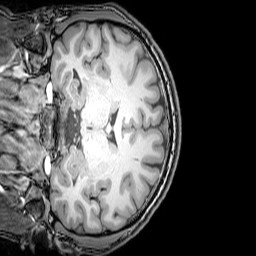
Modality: T1w
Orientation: coronal
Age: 25
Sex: male
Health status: healthy
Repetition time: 0.081 s
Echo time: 0.037 s